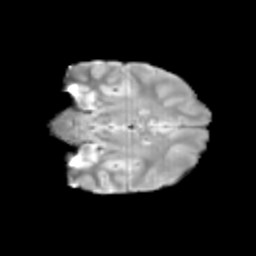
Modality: T2w
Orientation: coronal
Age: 12
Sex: male
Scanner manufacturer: siemens
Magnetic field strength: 3 T
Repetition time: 3.8 s
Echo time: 0.07 s